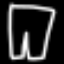
Label: pants